Field crop: maize
Growth stage: 2
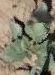
Species: datura